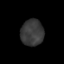
Tissue: lung
Cell type: Epithelial cells
Senescence score: 0.219
Nuclear area (px): 587
Mean DAPI intensity: 57.371